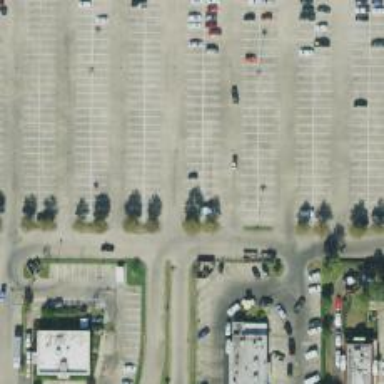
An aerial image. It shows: Parking space is available.